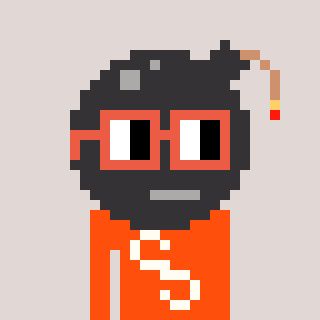
a pixel art character with square orange glasses, a bomb-shaped head and a orange-colored body on a warm background